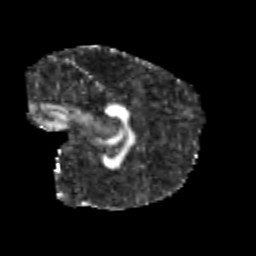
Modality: FA
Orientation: sagittal
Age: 11
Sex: male
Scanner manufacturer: siemens
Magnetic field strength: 3 T
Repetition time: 3.8 s
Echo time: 0.07 s